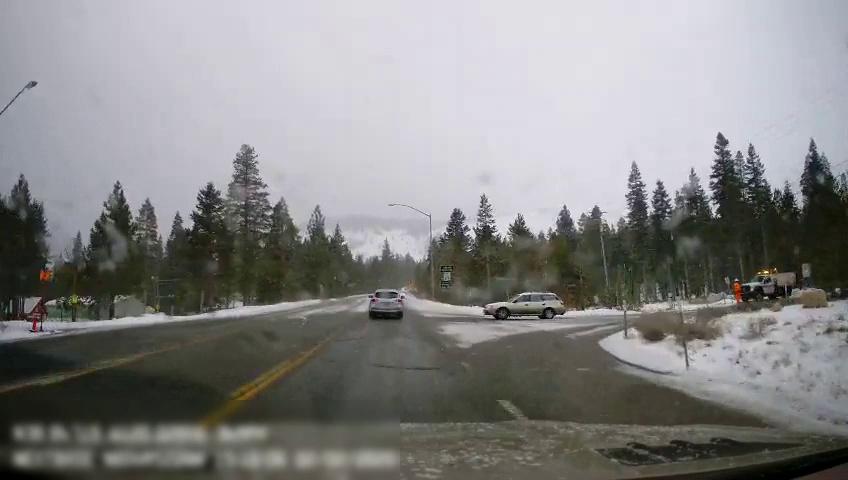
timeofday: Day
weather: Snowy
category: Drivable Space
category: Vehicles | SUV
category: Vehicles | Car
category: Pedestrians
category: Vehicles | Truck
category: Lanes | Alternate Lane
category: Lanes | Opposite Lane
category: Lanes | Opposite Lane
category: Lanes | Opposite Lane
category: Lanes | Alternate Lane
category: Traffic | Signs
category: Traffic | Signs
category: Traffic | Signs